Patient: sex F, age 54
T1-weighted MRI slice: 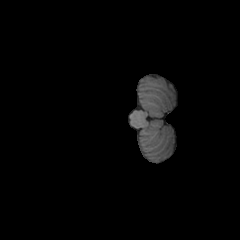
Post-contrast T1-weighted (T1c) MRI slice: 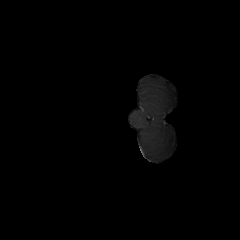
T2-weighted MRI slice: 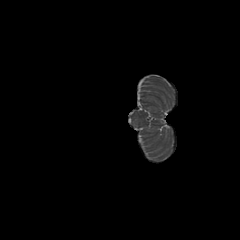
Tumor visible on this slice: no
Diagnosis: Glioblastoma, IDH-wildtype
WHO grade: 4